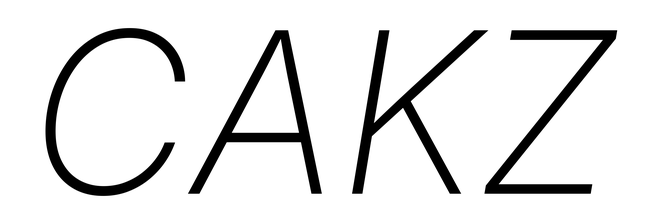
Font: Inter-Italic_ExtraLight_Italic